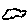
Label: cloud